Question: I got a sample project, copied from somewhere else, when I am trying to run it in netbeans I am getting some error/exceptions in tomcat's console window.
'''
java.lang.ClassNotFoundException: javax.persistence.Entity
at org.apache.catalina.loader.WebappClassLoader.loadClass(WebappClassLoader.java:1711)
at org.apache.catalina.loader.WebappClassLoader.loadClass(WebappClassLoader.java:1556)
at org.springframework.core.type.classreading.RecursiveAnnotationAttributesVisitor.visitEnd(AnnotationAttributesReadingVisitor.java:167)
at org.springframework.asm.ClassReader.a(Unknown Source)
at org.springframework.asm.ClassReader.accept(Unknown Source)
at org.springframework.asm.ClassReader.accept(Unknown Source)
'''
javax.persistence is already added to my project. I even removed and re-added in netbeans but still same error. This error is when running the web applictation not when compiling.

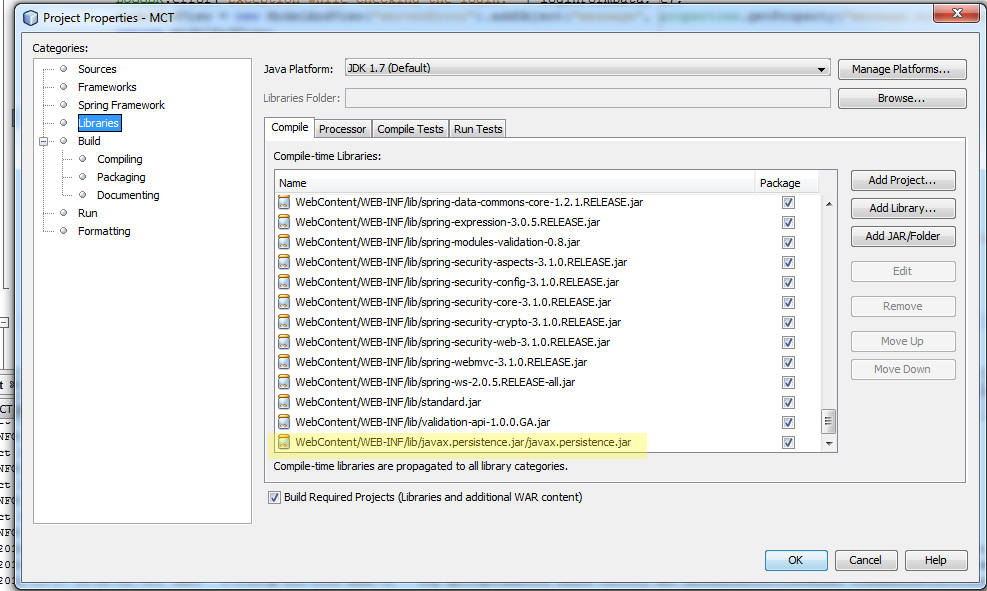
Answer: You need to add following 'Jar Files' to your Build Path: -
- 'javax.persistence_2.0.3.v201010191057.jar'- 'org.eclipse.persistence.jpa_2.3.0.v20110604-r9504.jar'- 'org.eclipse.persistence.jpa.equinox_2.3.1.v20111018-r10243.jar'- 'org.eclipse.persistence.antlr_2.3.0.v20110604-r9504.jar'- 'org.eclipse.persistence.asm_2.3.0.v20110604-r9504.jar'
Preferably adding the first one will work, as 'javax.persistence.Entity' is found in that 'Jar' only.
But you may also need to add the later ones, for working with 'JPA'
Google them with the name of JPA Jars. You will get them.